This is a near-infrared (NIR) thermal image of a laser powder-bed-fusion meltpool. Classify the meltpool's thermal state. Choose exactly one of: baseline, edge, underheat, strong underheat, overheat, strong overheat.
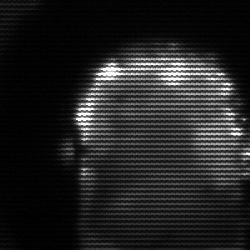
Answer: baseline